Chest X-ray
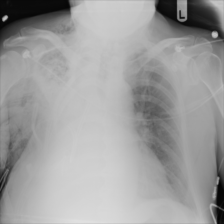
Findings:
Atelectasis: negative
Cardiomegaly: negative
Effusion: negative
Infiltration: negative
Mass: negative
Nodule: negative
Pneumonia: negative
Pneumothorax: negative
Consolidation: negative
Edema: negative
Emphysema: positive
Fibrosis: negative
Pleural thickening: negative
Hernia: negative